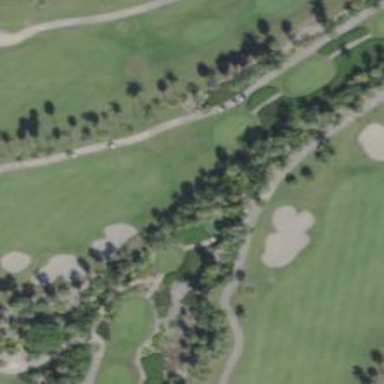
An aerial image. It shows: Path for both roads and golfers.